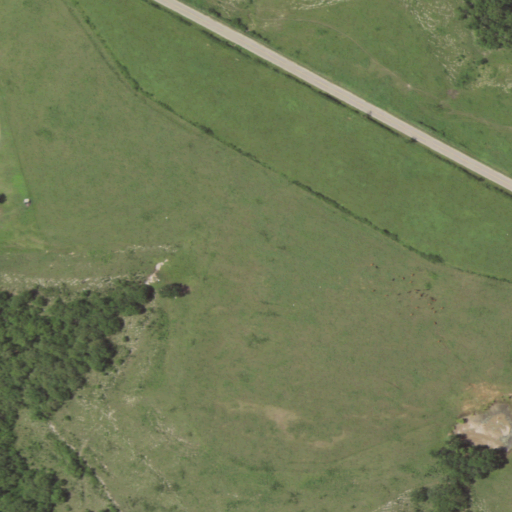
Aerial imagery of mountain in Kansas named Franks Hill containing grassland, open development, deciduous forest, and low intensity development